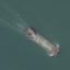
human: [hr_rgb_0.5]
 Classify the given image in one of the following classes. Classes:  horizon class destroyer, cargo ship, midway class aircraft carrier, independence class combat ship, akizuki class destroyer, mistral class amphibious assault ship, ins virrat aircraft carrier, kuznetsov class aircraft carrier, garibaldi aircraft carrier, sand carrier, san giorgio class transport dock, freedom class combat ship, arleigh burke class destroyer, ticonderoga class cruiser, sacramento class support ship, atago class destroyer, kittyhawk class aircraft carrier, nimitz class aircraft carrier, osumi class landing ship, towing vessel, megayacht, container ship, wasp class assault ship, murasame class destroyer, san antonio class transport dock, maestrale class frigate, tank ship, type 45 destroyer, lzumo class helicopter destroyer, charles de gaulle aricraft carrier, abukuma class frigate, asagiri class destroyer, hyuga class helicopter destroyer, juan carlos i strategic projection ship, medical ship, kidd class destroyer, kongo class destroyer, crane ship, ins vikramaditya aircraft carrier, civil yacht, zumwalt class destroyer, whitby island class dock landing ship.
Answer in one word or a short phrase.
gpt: Sand carrier